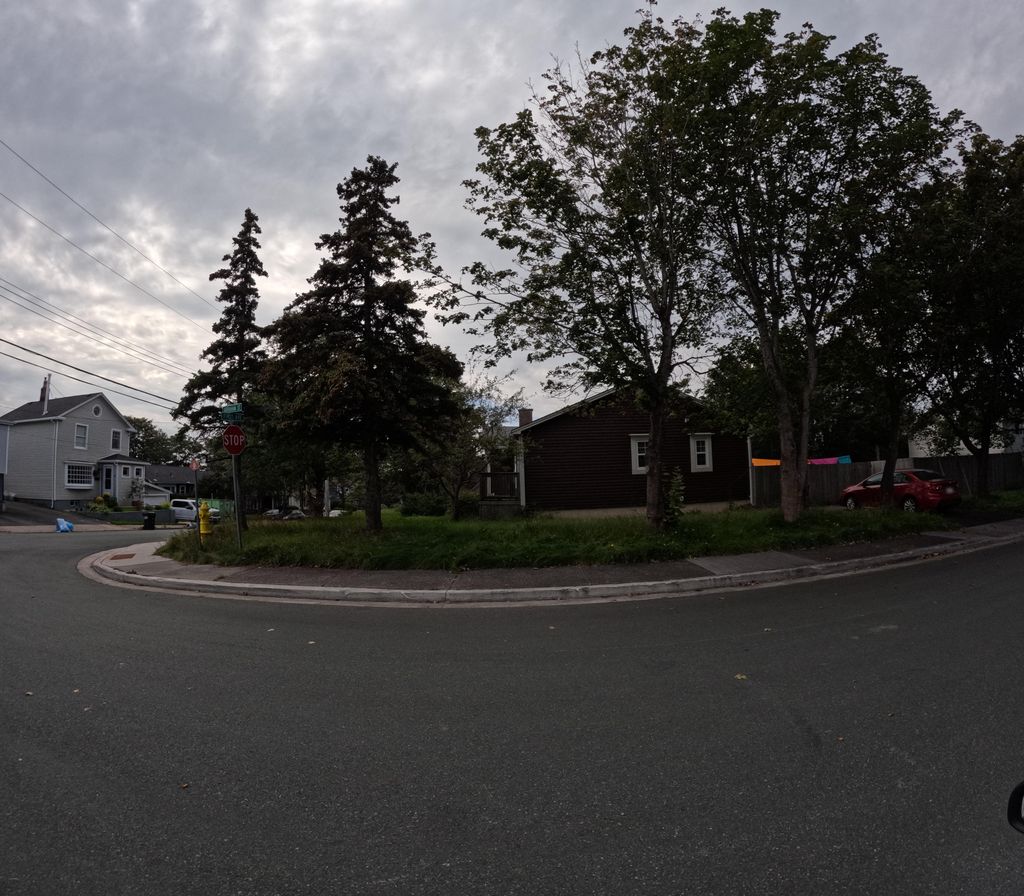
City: st_johns